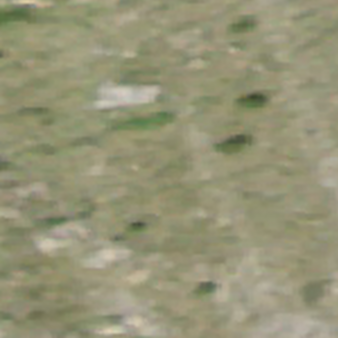
Label: other